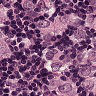
Metastatic tissue present: yes